Field crop: maize
Growth stage: 1
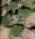
Species: chenopodium